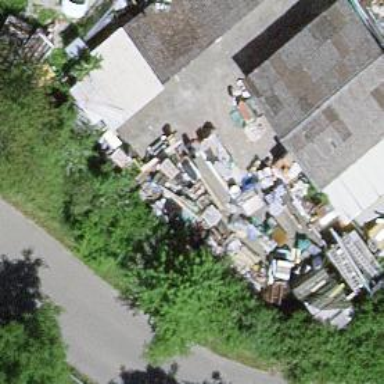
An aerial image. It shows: Garage building.